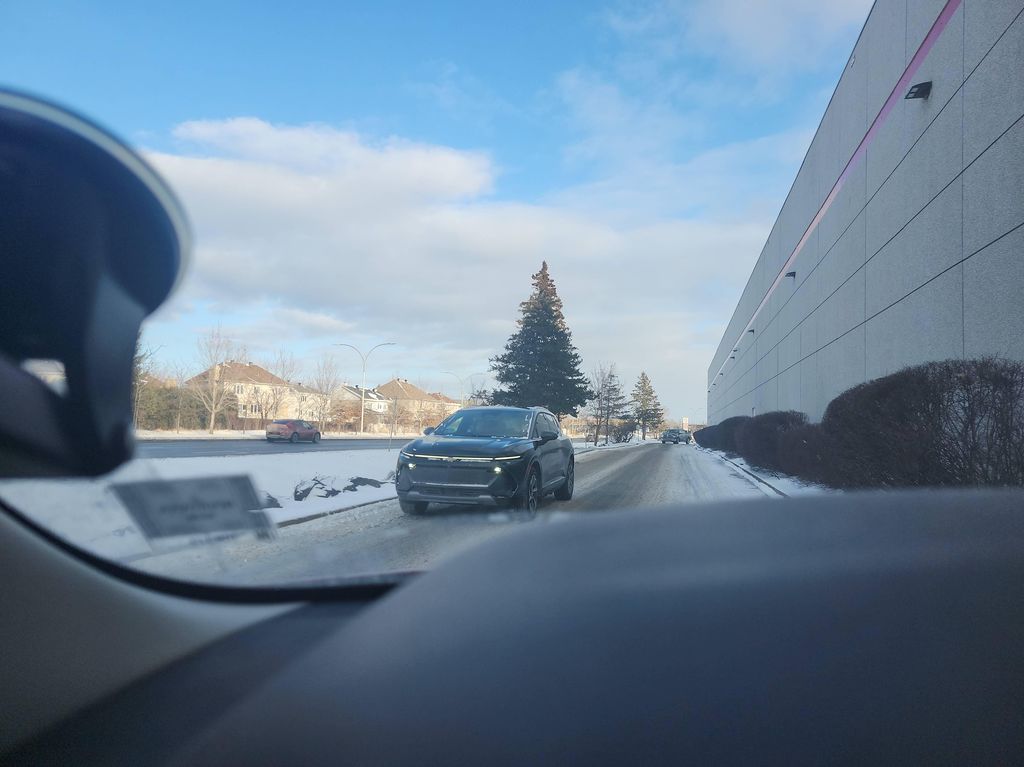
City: montreal